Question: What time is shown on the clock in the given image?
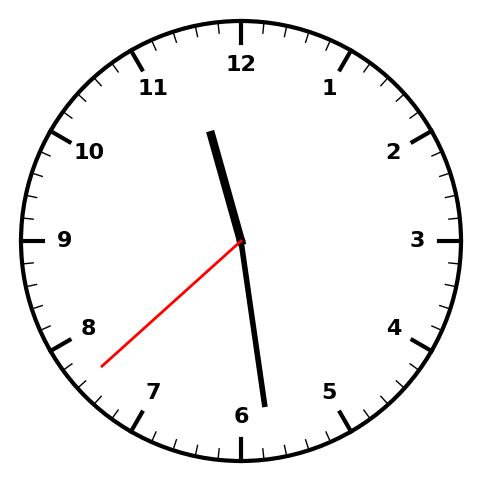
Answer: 11:28:38